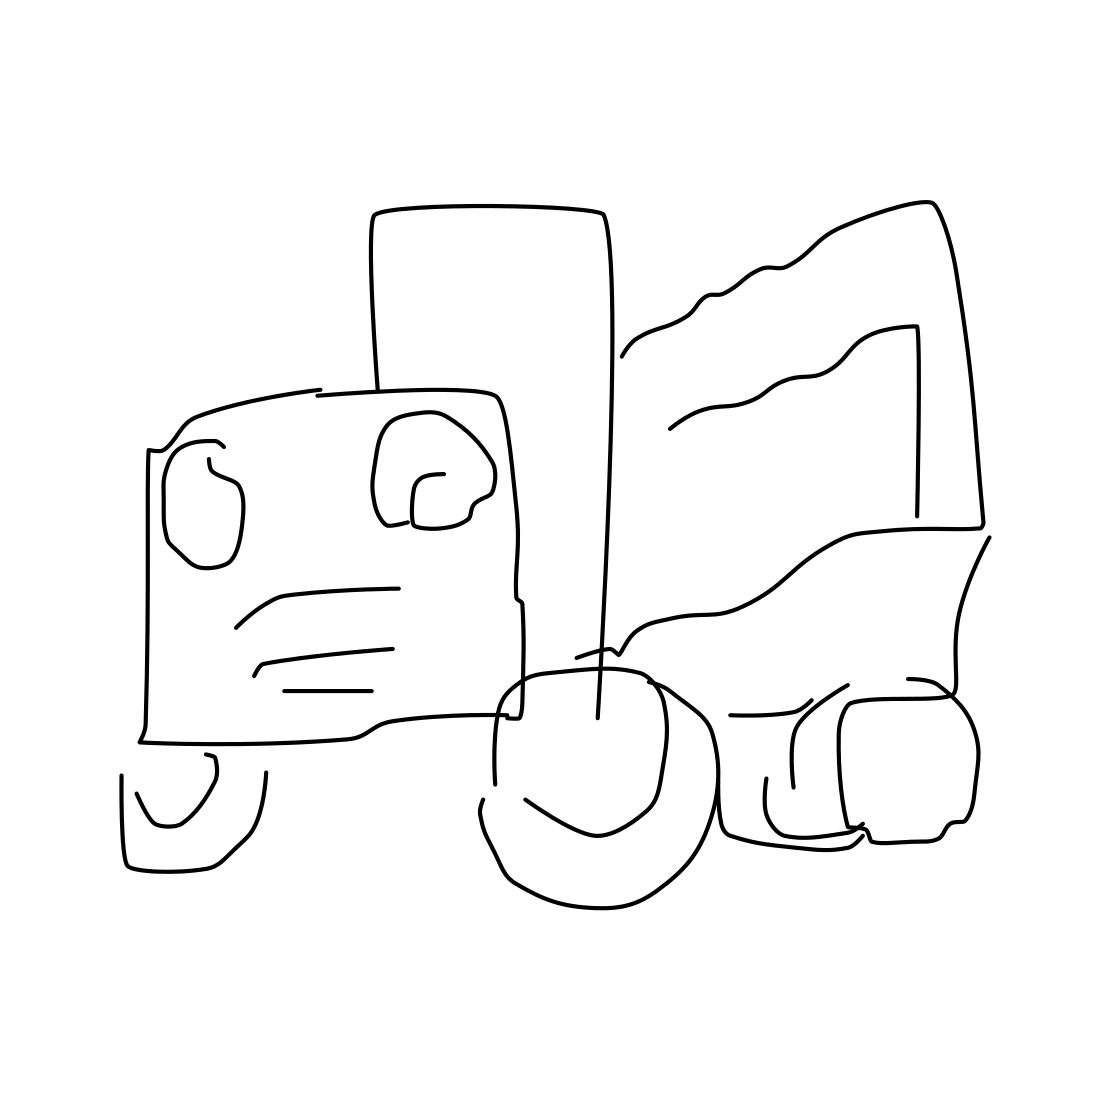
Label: pickup truck